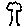
Label: tree